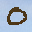
Label: 0